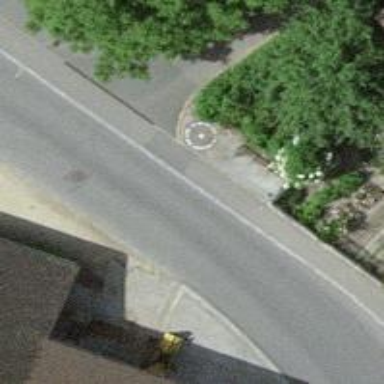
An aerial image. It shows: Public transport stop position.